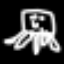
Label: octagon